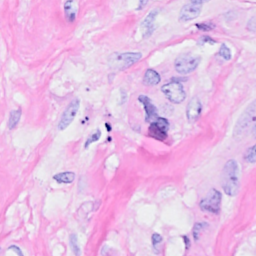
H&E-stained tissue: Breast